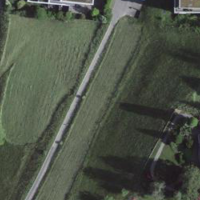
EUNIS habitat code: 40
Species observed at this site:
Trifolium repens